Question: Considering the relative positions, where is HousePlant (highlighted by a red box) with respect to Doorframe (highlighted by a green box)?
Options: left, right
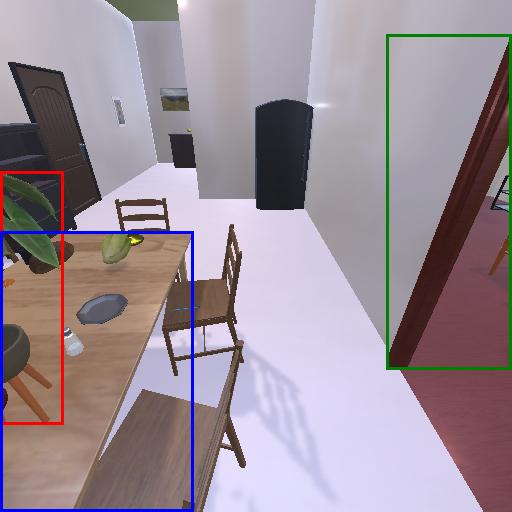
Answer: left